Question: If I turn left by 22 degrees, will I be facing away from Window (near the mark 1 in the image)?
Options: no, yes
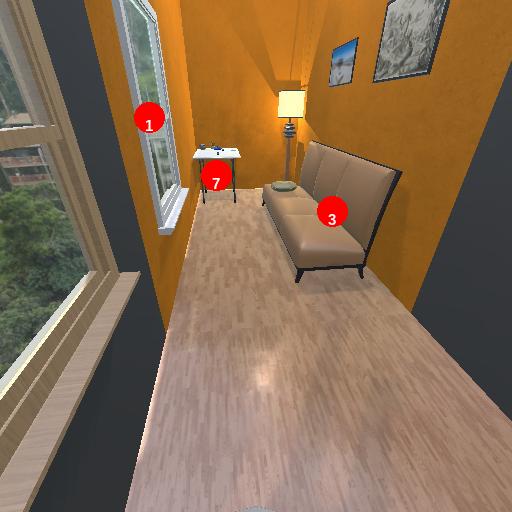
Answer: no